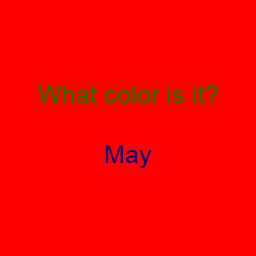
Color: navy
Background color: red
Question text color: green